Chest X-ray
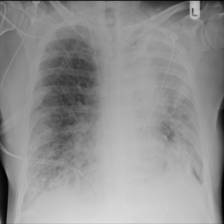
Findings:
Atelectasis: negative
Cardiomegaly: negative
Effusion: negative
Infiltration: negative
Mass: negative
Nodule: negative
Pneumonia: negative
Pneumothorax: negative
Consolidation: negative
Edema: negative
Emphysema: negative
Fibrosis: negative
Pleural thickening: negative
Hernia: negative